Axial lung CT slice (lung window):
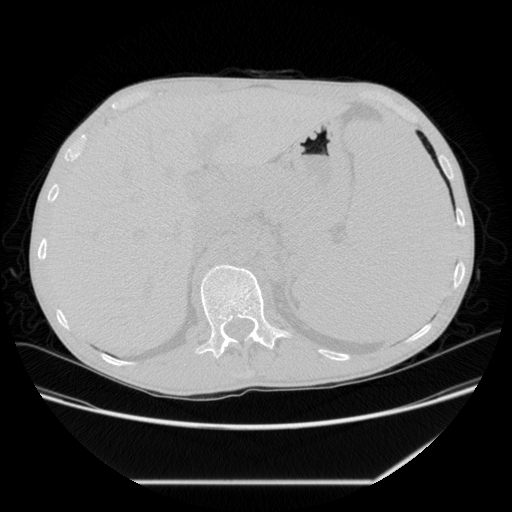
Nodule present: no